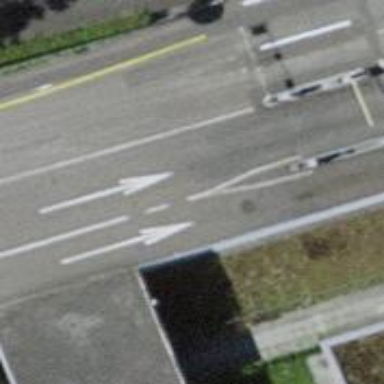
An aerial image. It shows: Lift gate barrier.